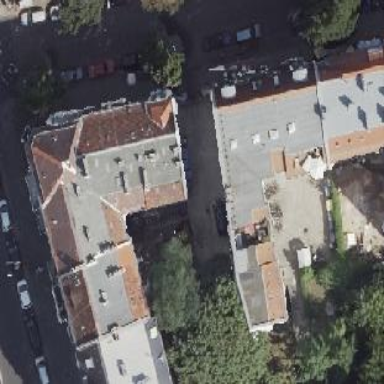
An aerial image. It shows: Image showing building with apartments.